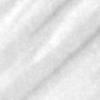
Label: change